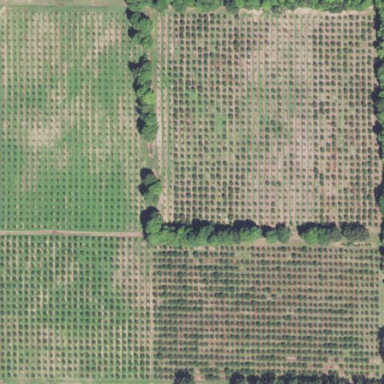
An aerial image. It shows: Orchard.